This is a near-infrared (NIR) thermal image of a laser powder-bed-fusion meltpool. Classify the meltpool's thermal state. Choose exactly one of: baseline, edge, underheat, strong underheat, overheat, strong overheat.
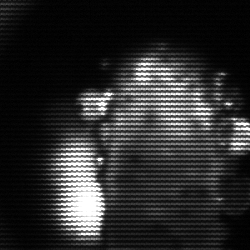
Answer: strong underheat